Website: home-depot
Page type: billing-address
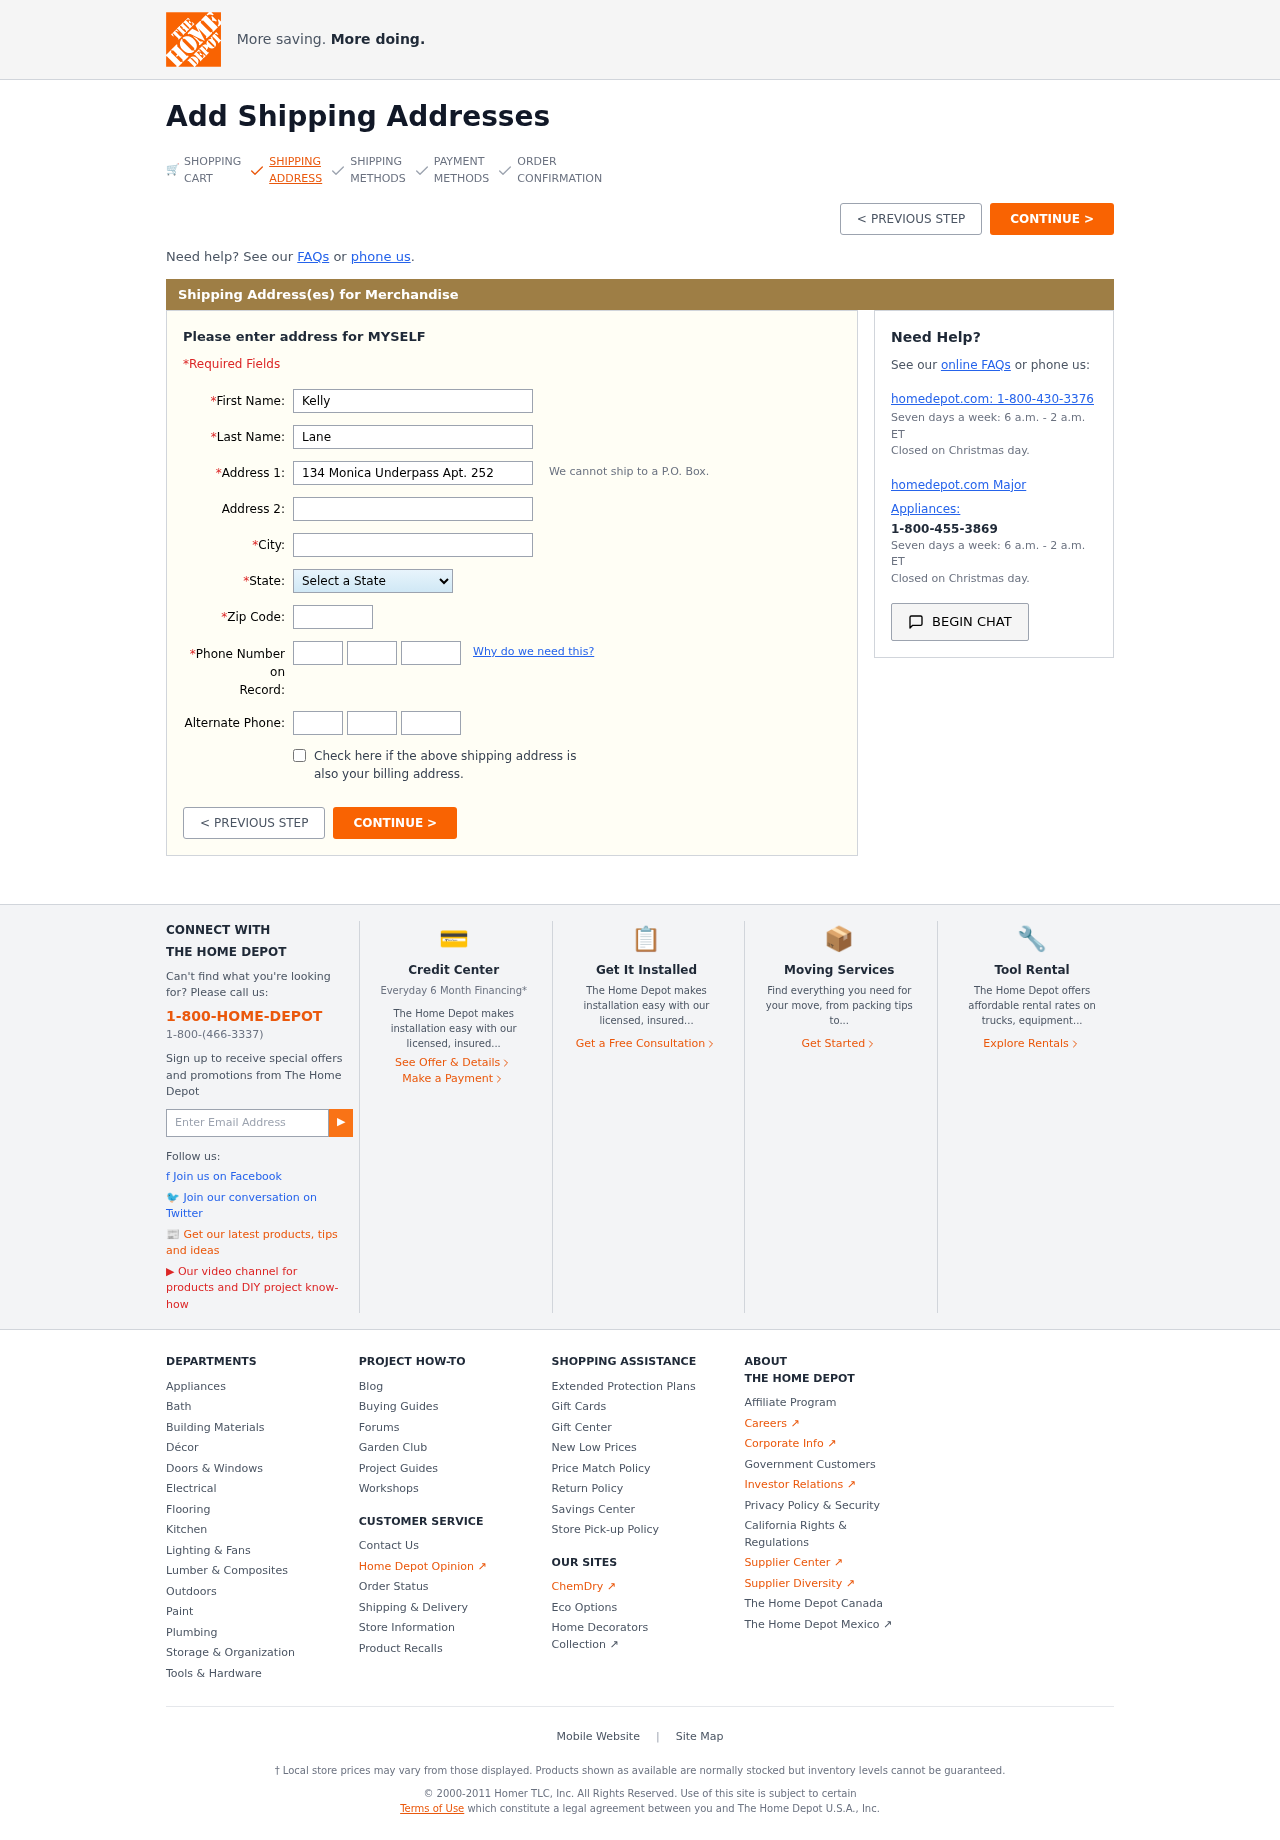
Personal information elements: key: PII_STATE
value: Alabama
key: PII_FIRSTNAME
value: Kelly
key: PII_LASTNAME
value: Lane
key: PII_STREET
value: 134 Monica Underpass Apt. 252
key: PII_CITY
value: New Randy
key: PII_POSTCODE
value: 45845
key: PII_PHONE_AREA
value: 501
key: PII_PHONE_PREFIX
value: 601
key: PII_PHONE_LINE
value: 2013
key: PII_PHONE_ALT_AREA
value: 392
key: PII_PHONE_ALT_PREFIX
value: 927
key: PII_PHONE_ALT_LINE
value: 7586